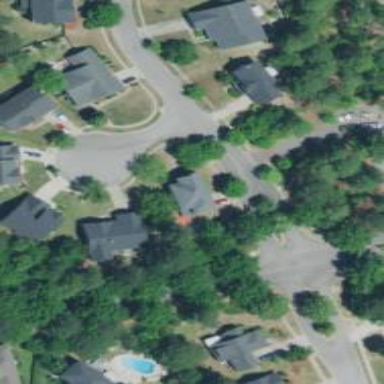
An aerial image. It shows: Residential road.